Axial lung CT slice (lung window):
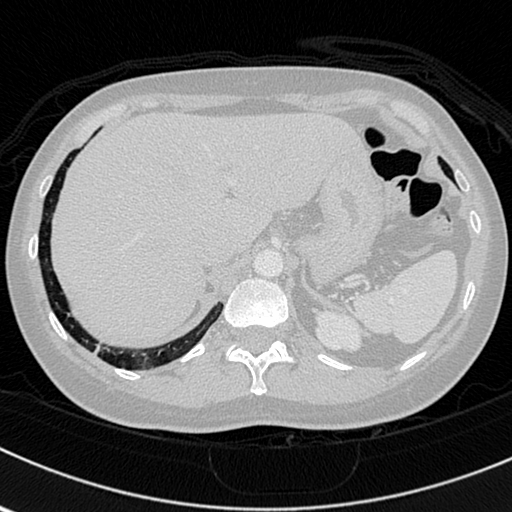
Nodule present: no